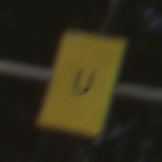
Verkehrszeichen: AnkuendigungOderFortsetzungUmleitungOhnePfeilsymbol
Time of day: MorningAfternoon
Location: Outdoor (Nature)
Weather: Clear
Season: NotSpecified
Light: Natural